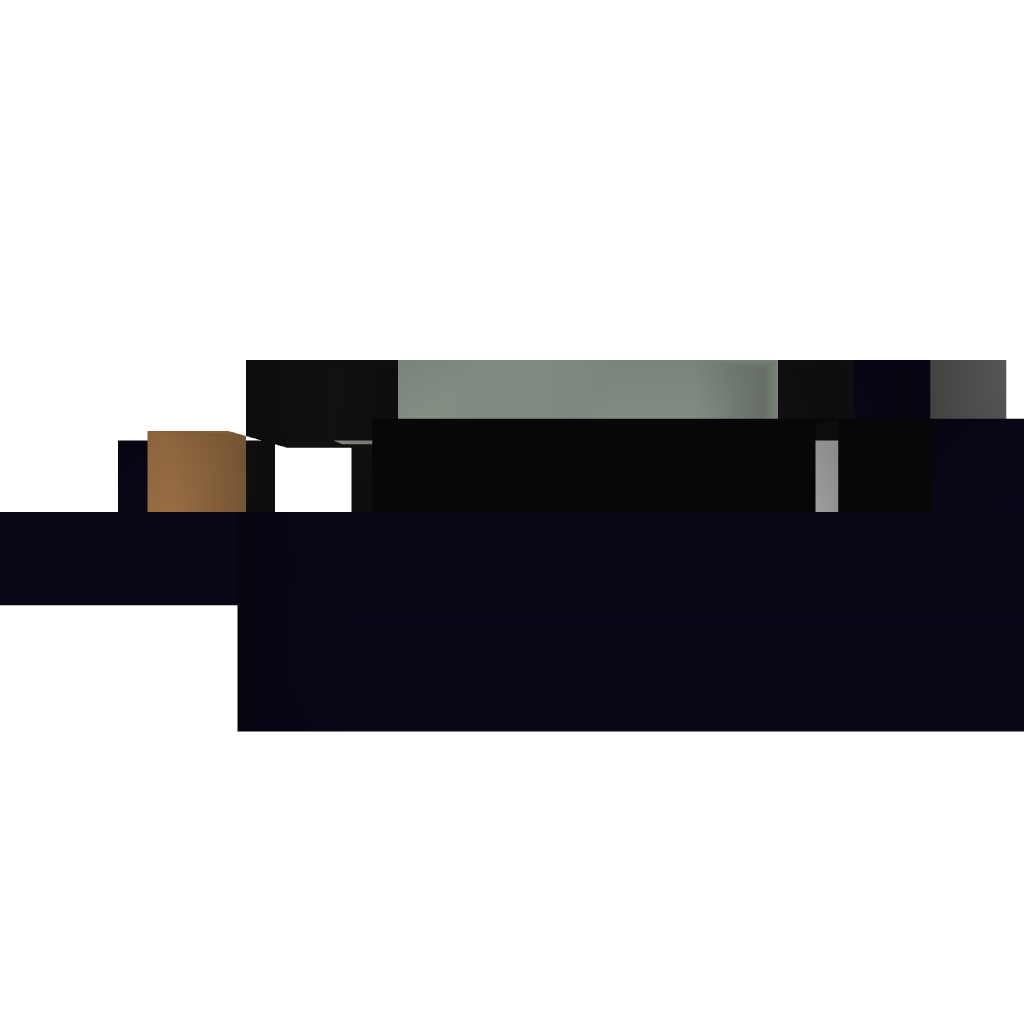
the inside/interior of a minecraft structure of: TNT Cannon